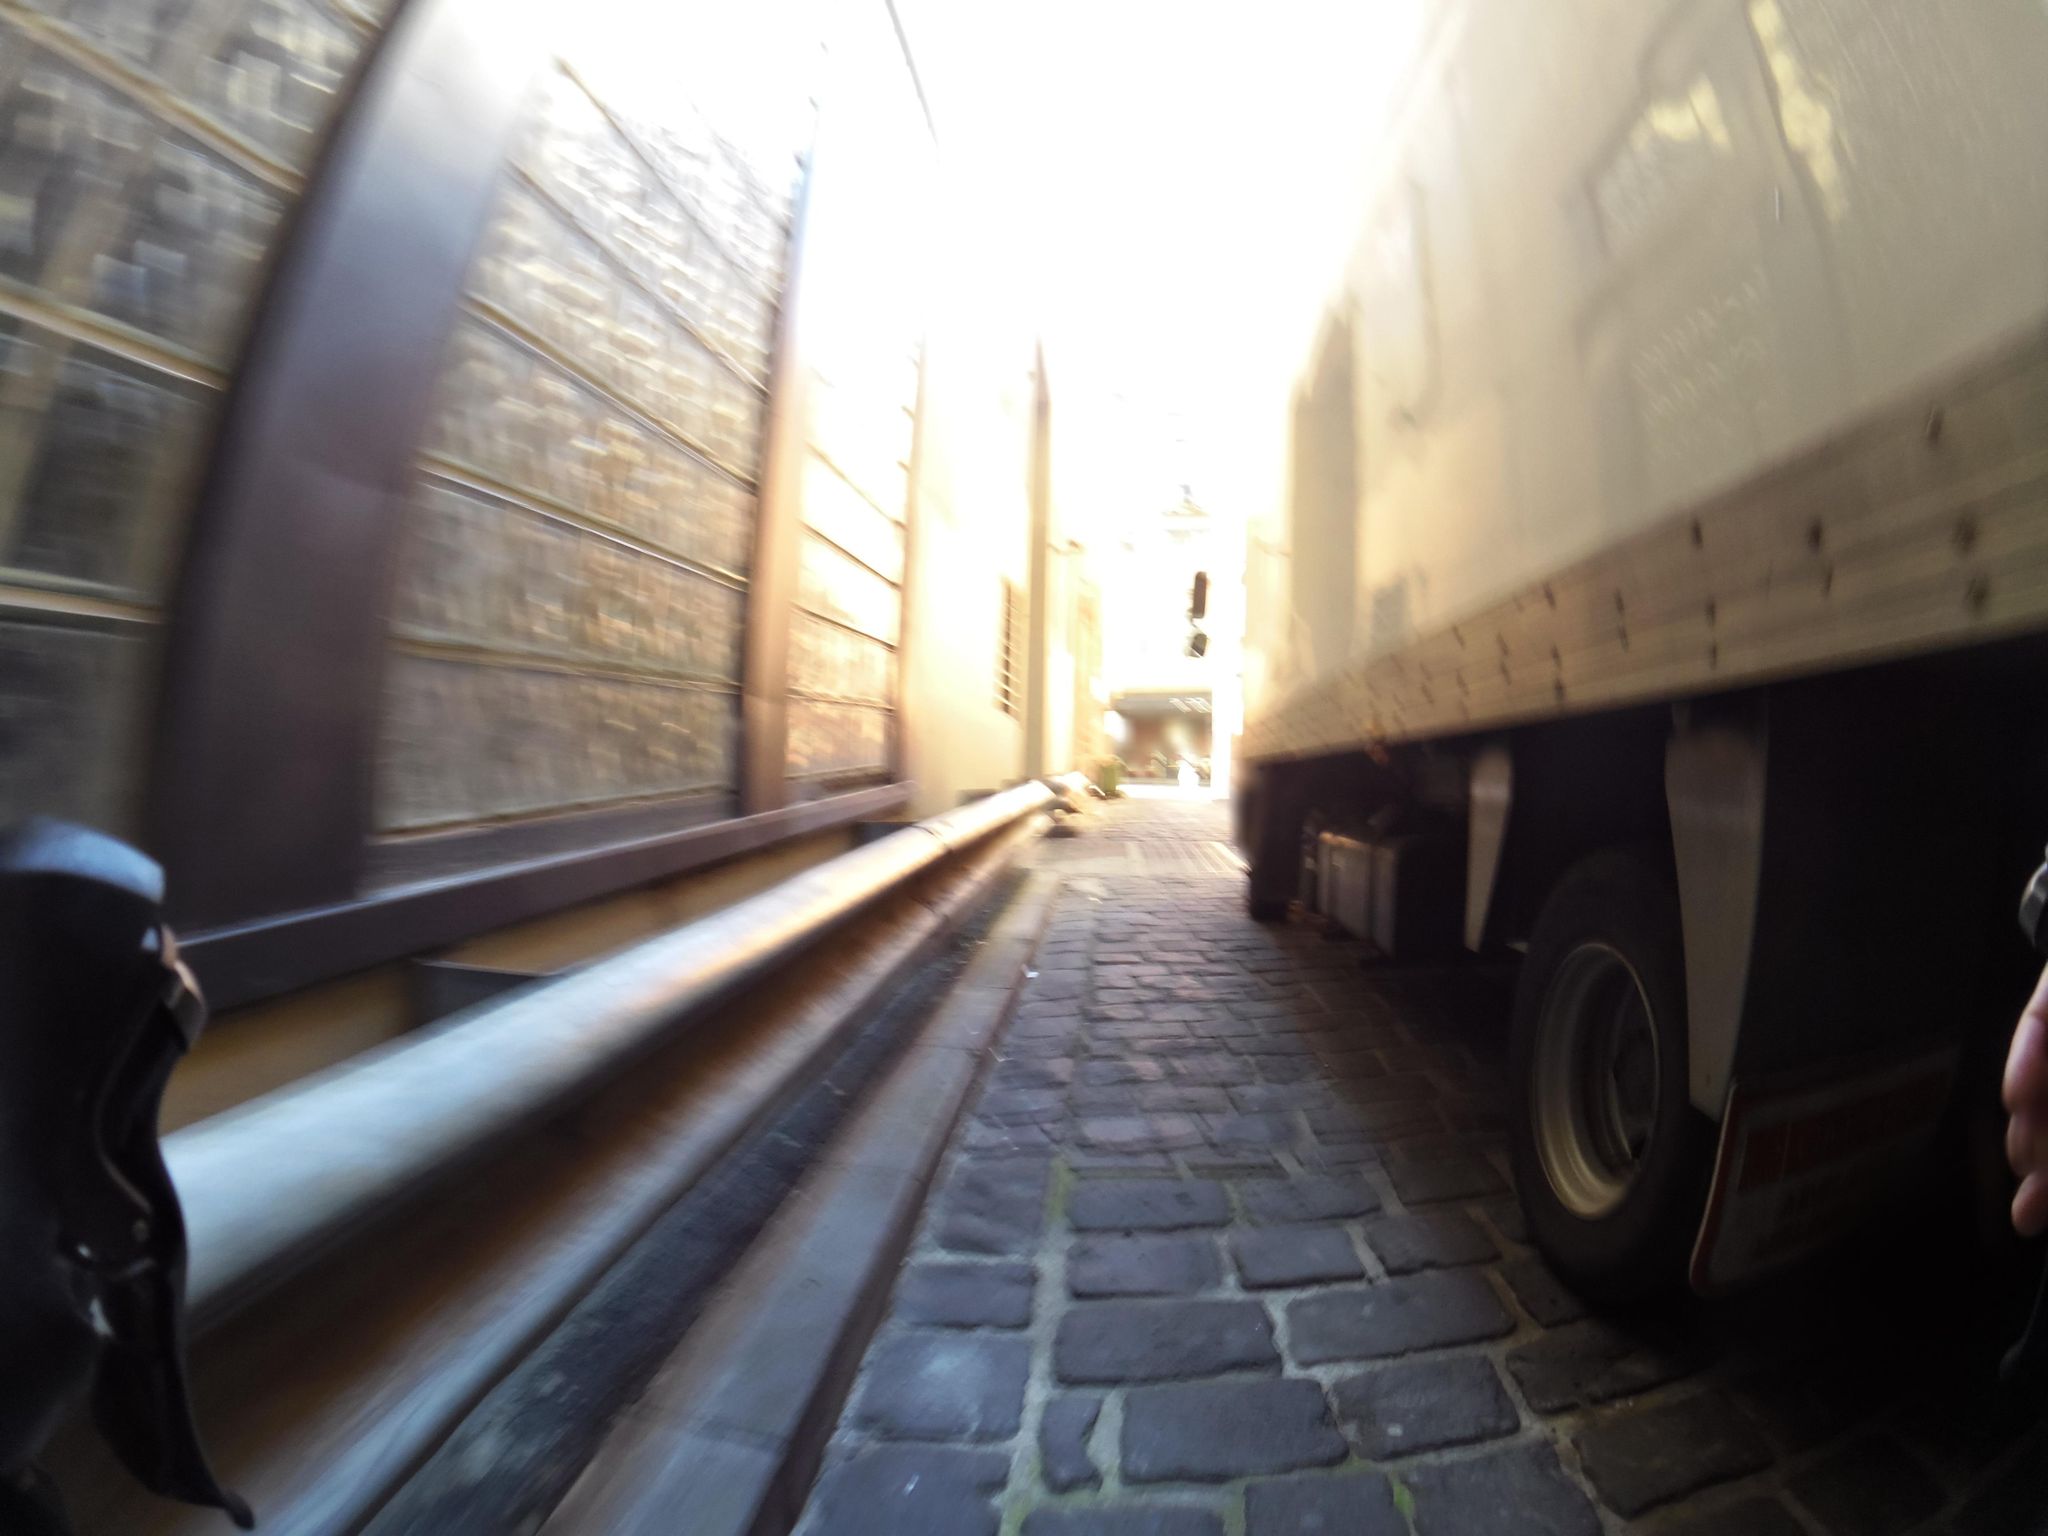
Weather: snowy
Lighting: day
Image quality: slightly poor
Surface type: railway
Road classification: pedestrian, service
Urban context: urban centre
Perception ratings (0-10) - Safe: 0.41, Lively: 1.9, Beautiful: 5.07, Boring: 4.8, Depressing: 2.33, Wealthy: 3.24